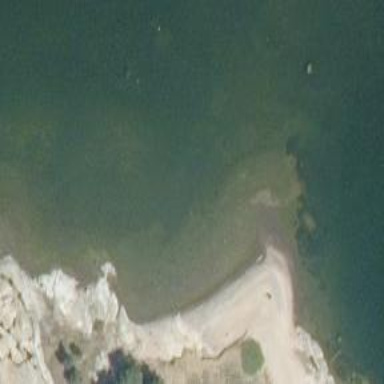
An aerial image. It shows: Beautiful beach with natural surroundings.